Interaction volume radius: 10 \u00c5
Interaction volume height: 15 \u00c5
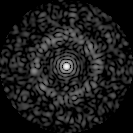
Disorder parameter: 0.8259